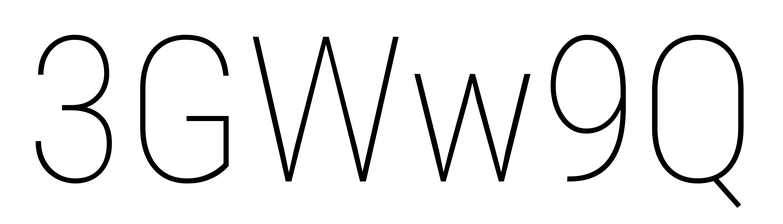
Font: Roboto_Condensed_Thin